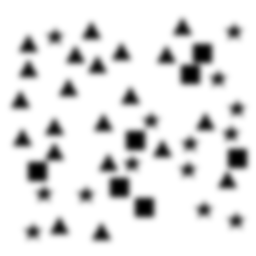
Squares: 7
Triangles: 21
Stars: 14
Total shapes: 42